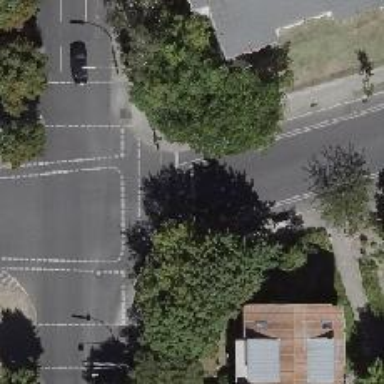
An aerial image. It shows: Road with traffic signals.